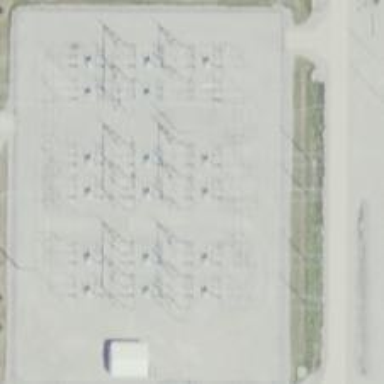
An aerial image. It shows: Switch used for power control.